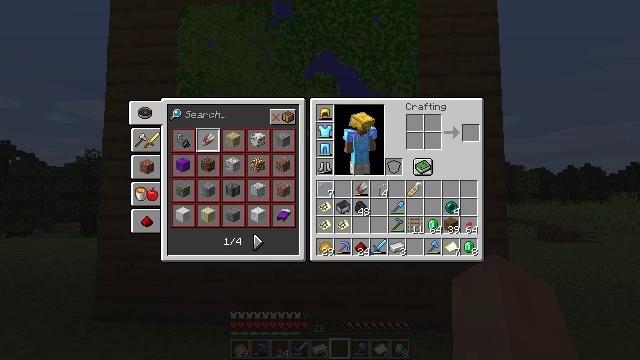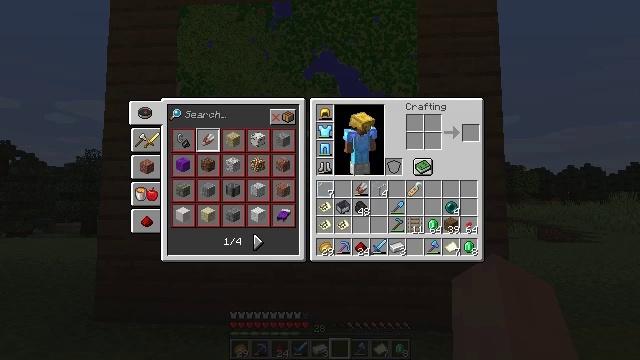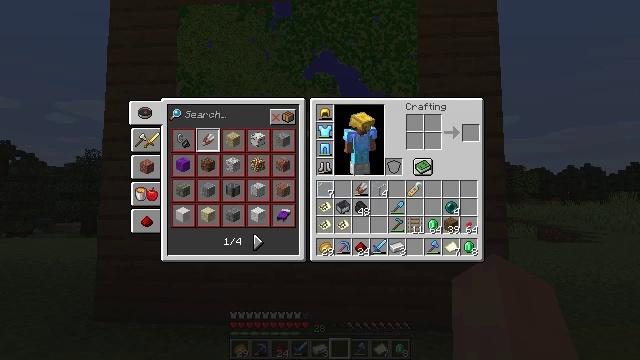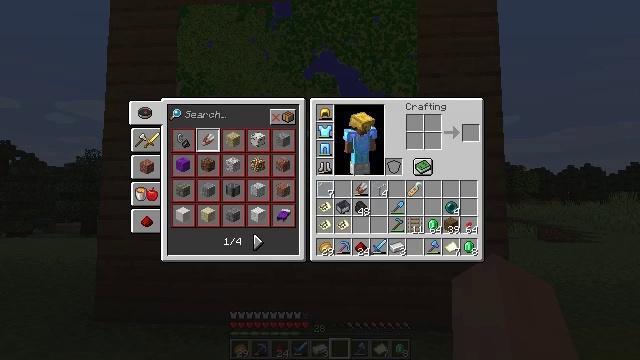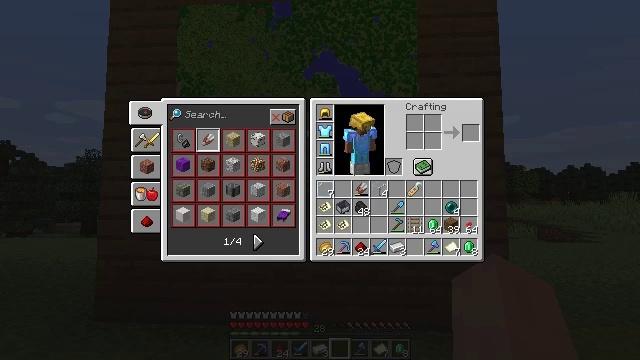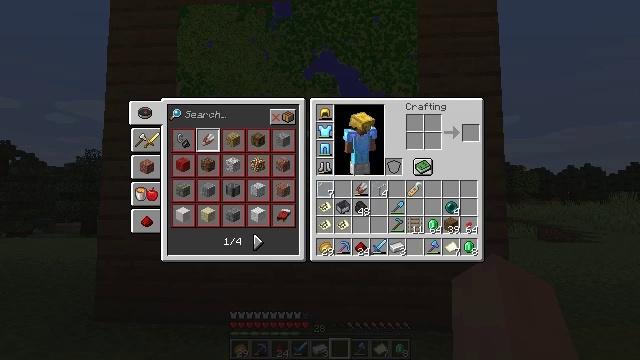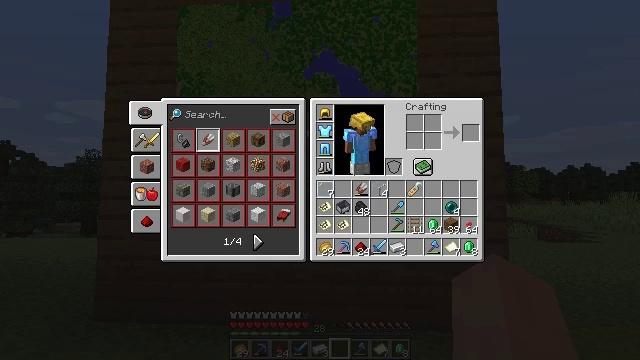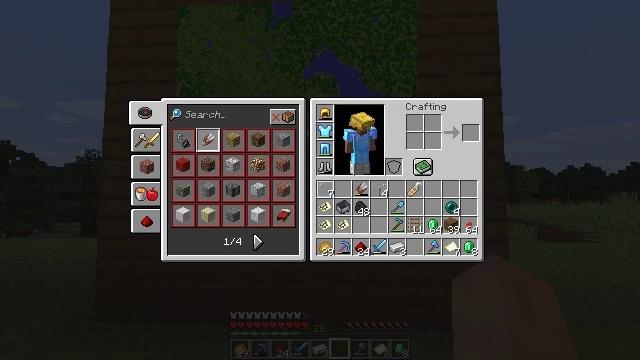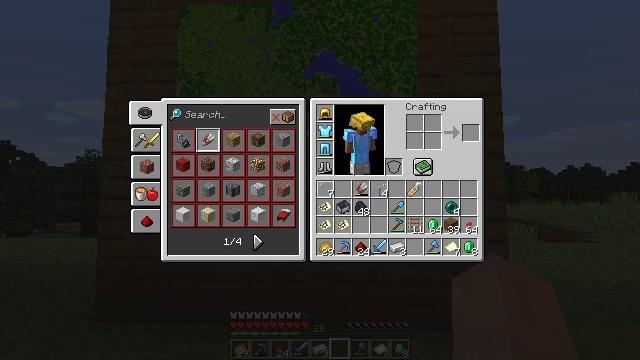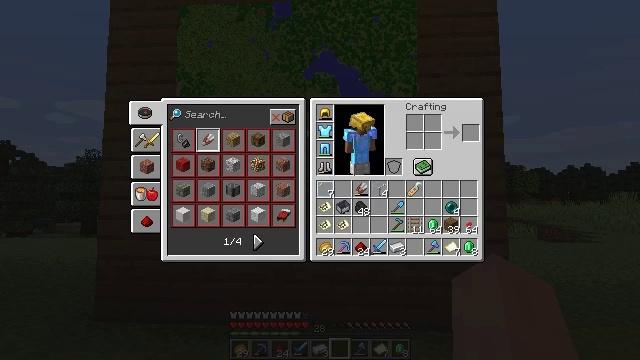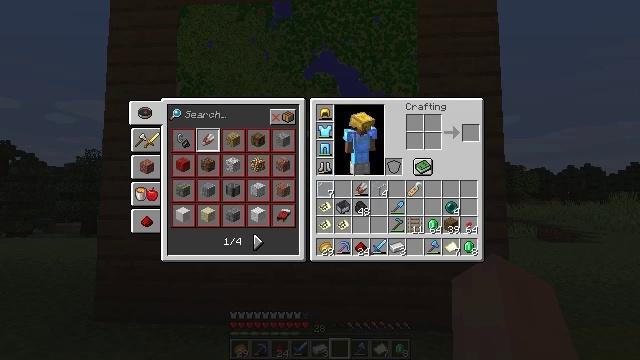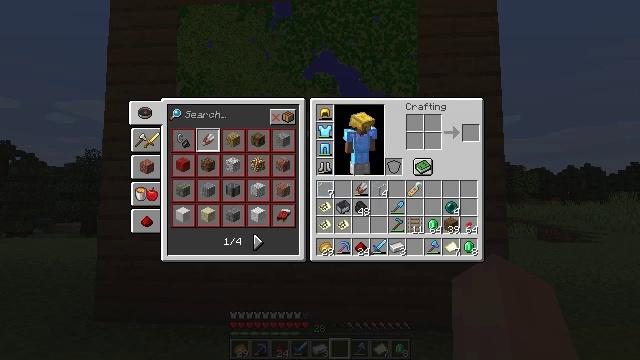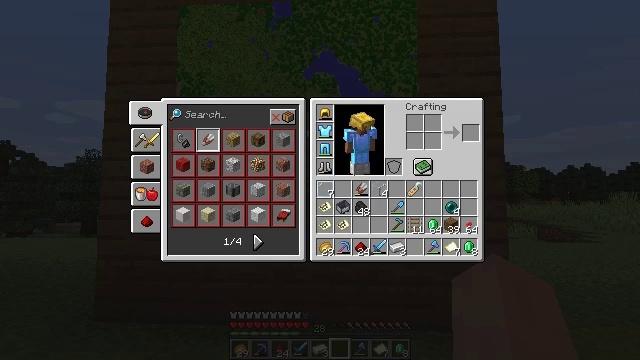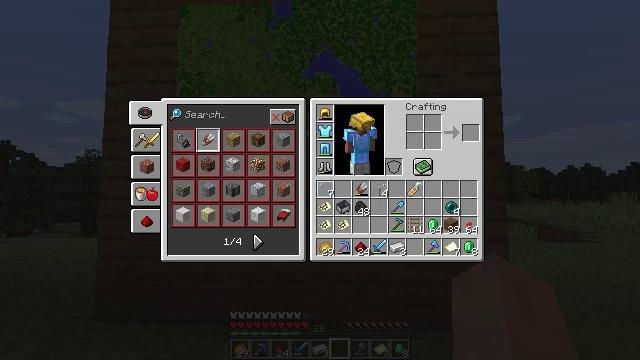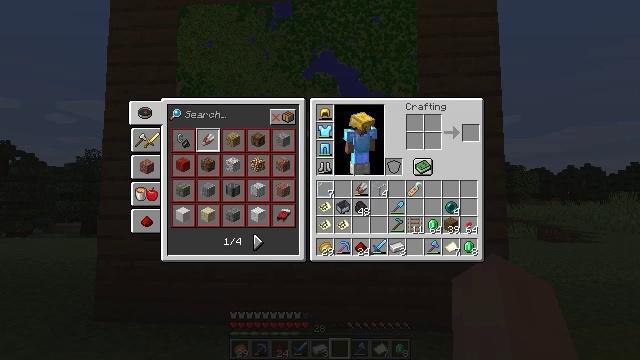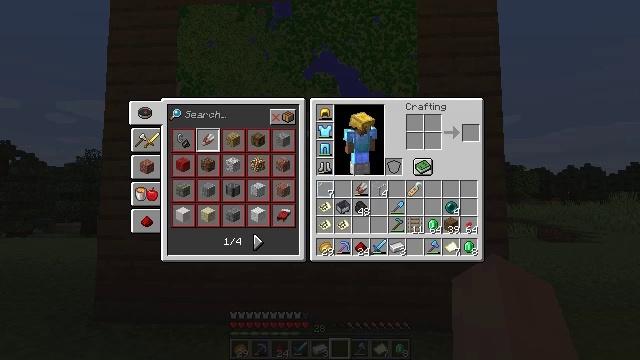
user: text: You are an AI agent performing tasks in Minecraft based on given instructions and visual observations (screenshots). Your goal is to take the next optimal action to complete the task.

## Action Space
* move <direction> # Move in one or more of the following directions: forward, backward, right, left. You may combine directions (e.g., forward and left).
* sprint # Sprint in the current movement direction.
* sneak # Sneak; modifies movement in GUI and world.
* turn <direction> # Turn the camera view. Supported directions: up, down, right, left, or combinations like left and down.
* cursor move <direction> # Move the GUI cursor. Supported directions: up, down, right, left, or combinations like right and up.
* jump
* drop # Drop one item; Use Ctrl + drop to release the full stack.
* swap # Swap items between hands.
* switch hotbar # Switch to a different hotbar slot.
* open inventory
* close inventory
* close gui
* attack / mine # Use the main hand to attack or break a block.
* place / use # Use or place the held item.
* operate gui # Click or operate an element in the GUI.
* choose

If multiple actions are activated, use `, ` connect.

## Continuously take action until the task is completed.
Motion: motion action
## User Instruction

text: Craft an item frame.
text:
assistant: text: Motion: no_op
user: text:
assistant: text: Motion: no_op
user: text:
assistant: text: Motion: no_op
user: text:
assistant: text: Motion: no_op
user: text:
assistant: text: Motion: no_op
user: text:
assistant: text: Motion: no_op
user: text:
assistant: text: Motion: no_op
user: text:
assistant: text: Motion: no_op
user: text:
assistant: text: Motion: no_op
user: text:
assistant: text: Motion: no_op
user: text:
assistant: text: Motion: no_op
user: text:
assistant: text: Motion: no_op
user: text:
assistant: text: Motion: no_op
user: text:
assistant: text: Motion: no_op
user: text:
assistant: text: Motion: no_op
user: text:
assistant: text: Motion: no_op
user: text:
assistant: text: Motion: no_op
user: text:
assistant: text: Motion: no_op
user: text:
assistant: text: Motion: no_op
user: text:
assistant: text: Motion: no_op
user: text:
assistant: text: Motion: no_op
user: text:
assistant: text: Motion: no_op
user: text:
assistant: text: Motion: no_op
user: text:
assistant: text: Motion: no_op
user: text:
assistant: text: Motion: no_op
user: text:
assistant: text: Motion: no_op
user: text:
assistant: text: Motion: no_op
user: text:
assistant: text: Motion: no_op
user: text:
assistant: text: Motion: no_op
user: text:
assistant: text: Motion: no_op